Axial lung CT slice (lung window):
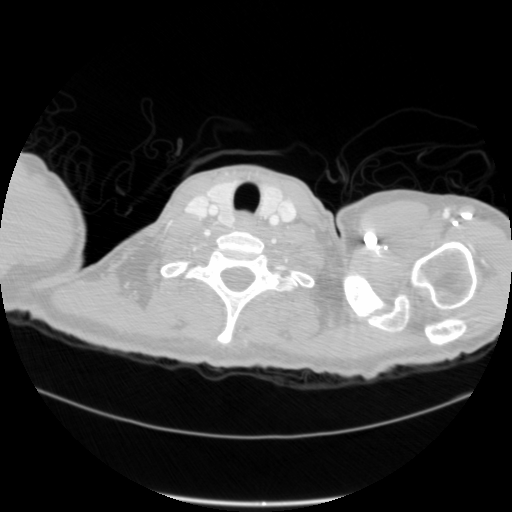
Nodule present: no